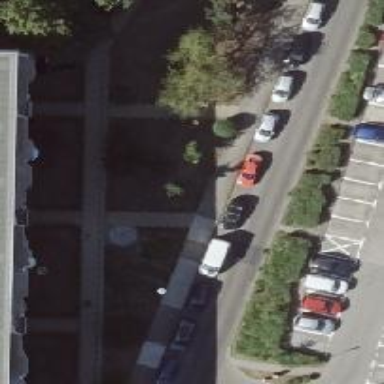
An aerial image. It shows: Sidewalk along the footway.